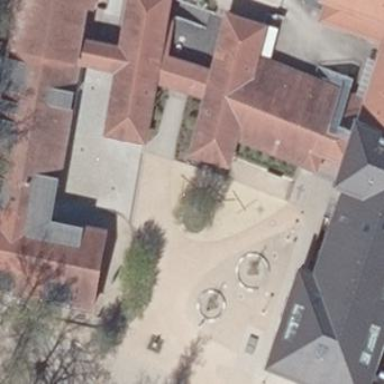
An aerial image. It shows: Pink school building with hipped roof in coral color.